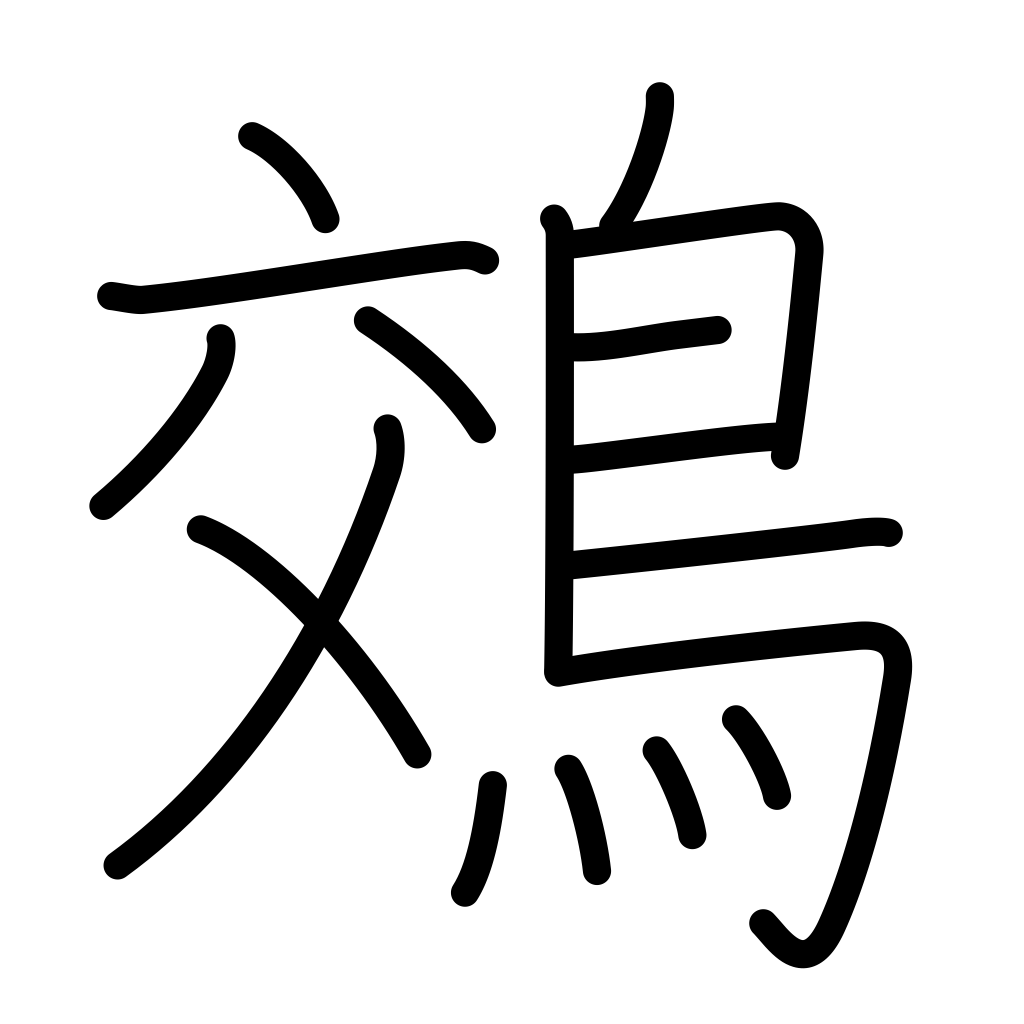
Meaning: night heron